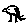
Label: bird